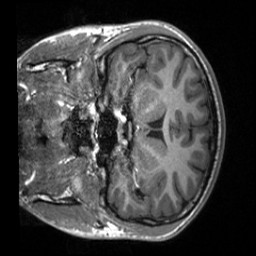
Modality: T1w
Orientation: coronal
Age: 21
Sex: male
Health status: healthy
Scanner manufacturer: siemens
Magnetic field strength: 3 T
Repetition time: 2 s
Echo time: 0.00232 s